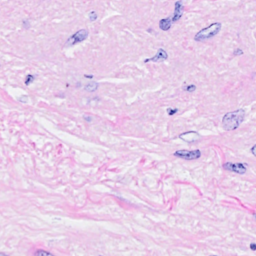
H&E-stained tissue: Breast